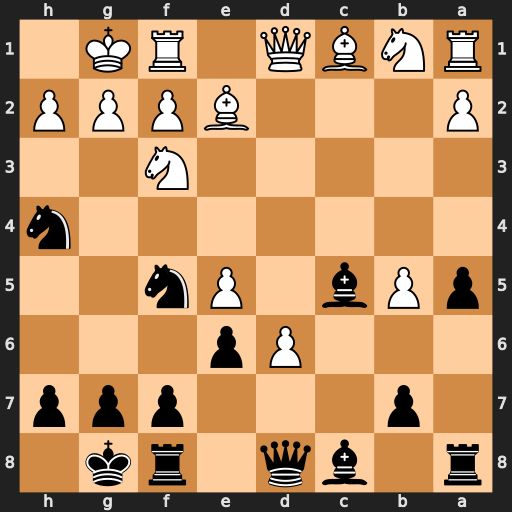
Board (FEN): r1bq1rk1/1p3ppp/3Pp3/pPb1Pn2/7n/5N2/P3BPPP/RNBQ1RK1
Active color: b
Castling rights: -
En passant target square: -
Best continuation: Nxf3+ Bxf3 Bd4